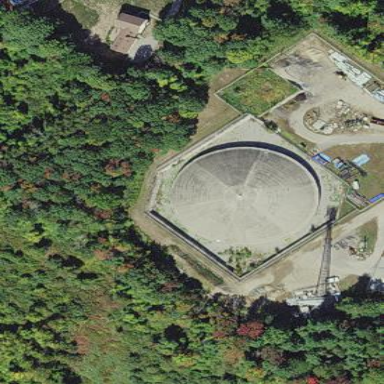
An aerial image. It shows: Storage tank used for holding water.